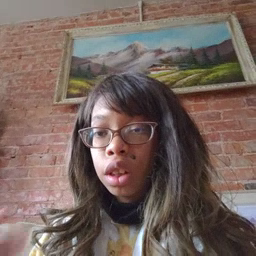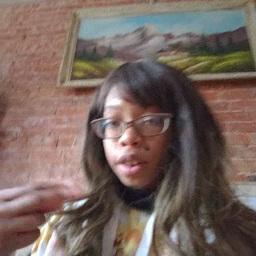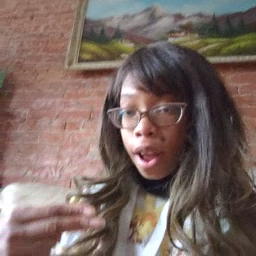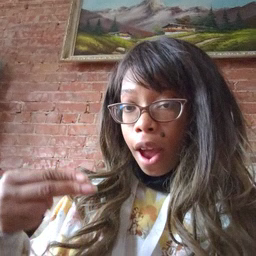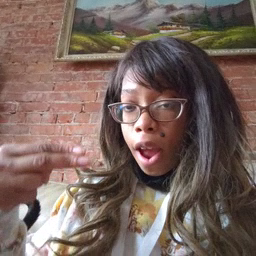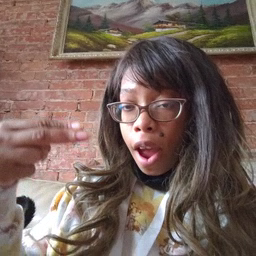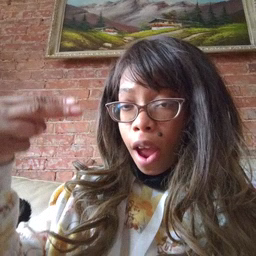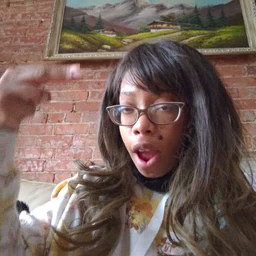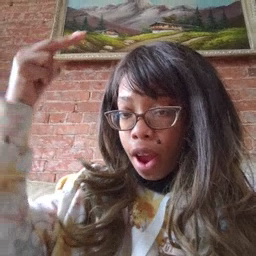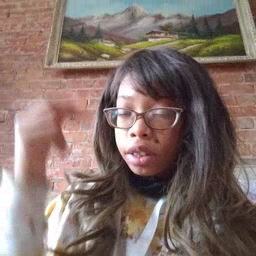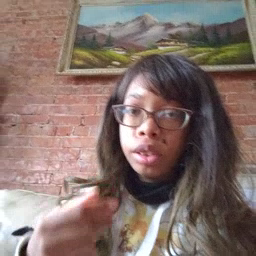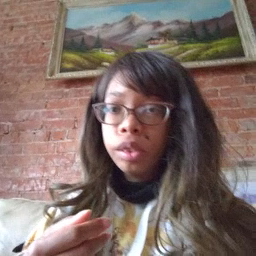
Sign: high